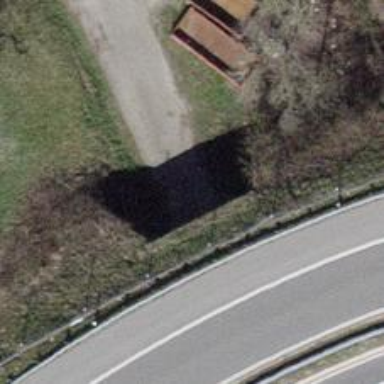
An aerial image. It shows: Paved track with grade 1 surface passing through tunnel.